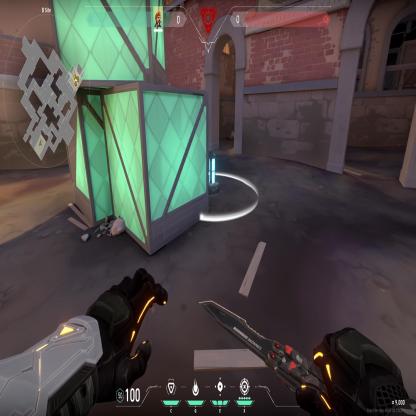
Label: planted spike